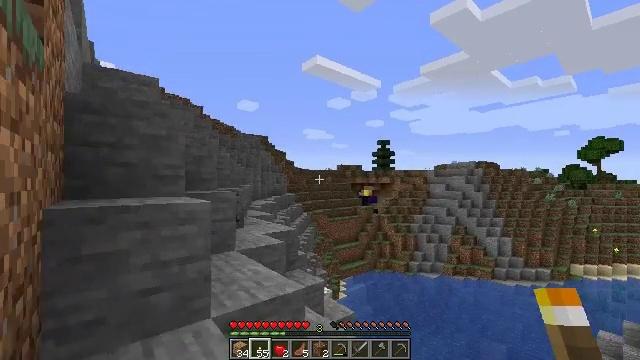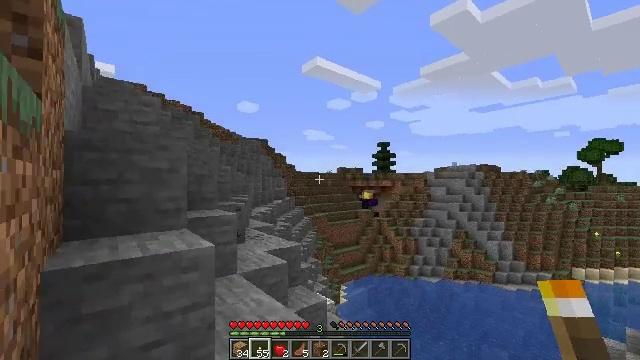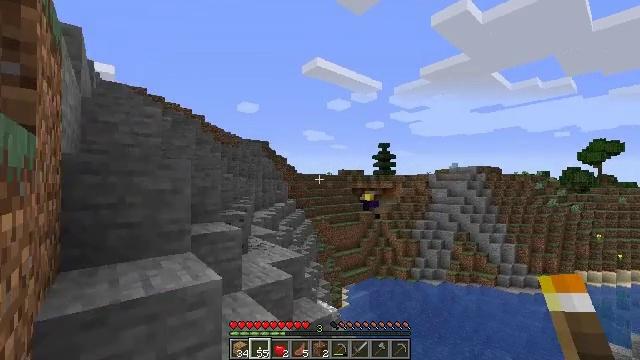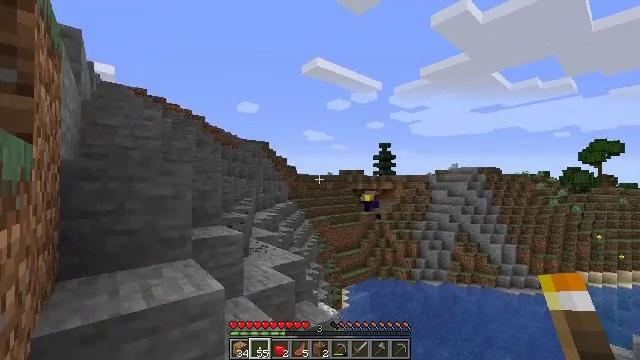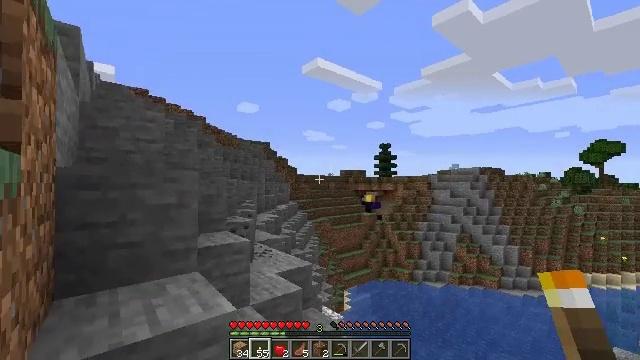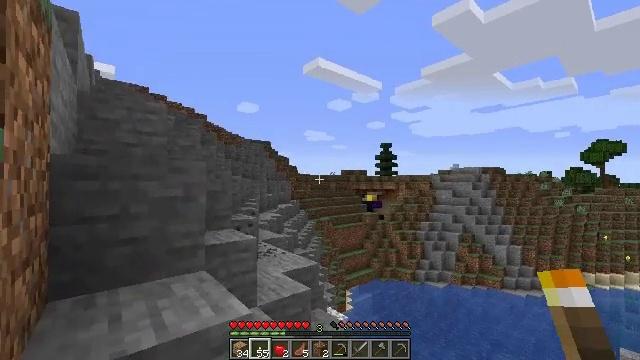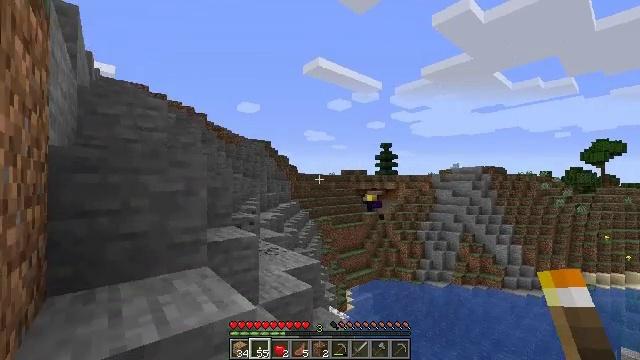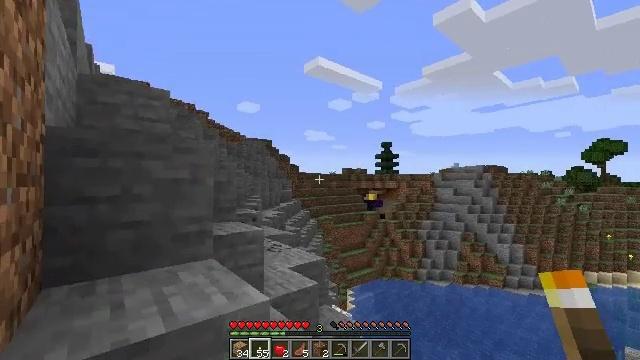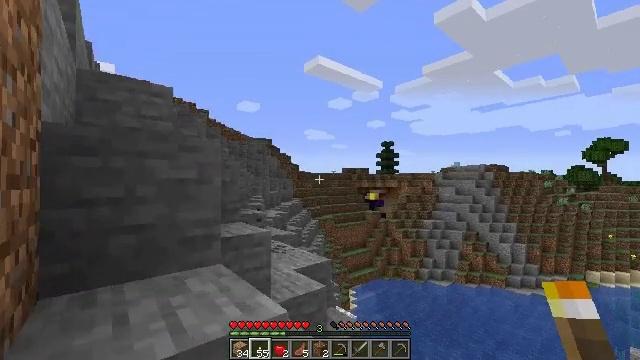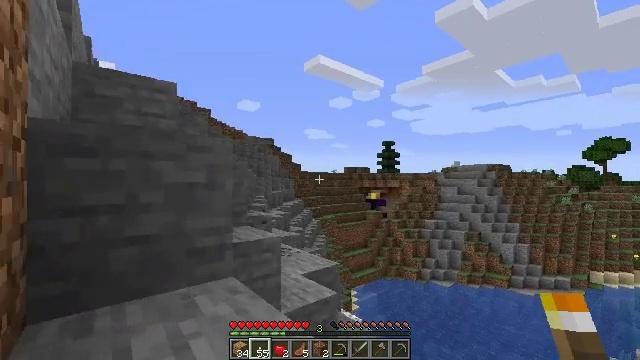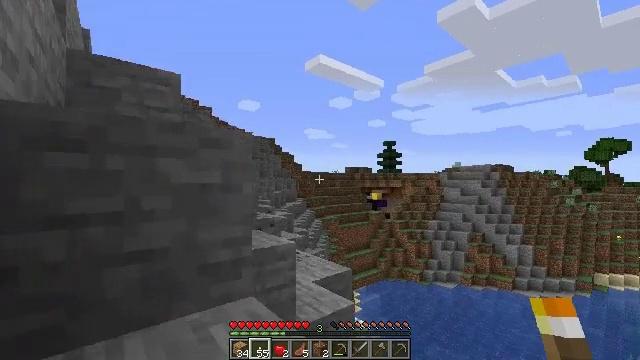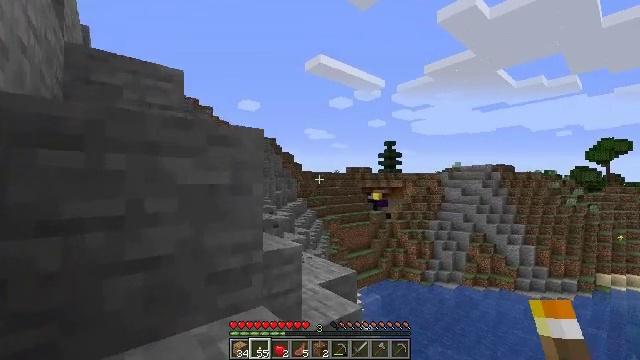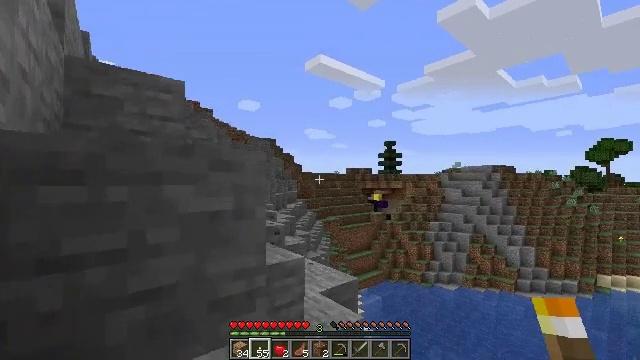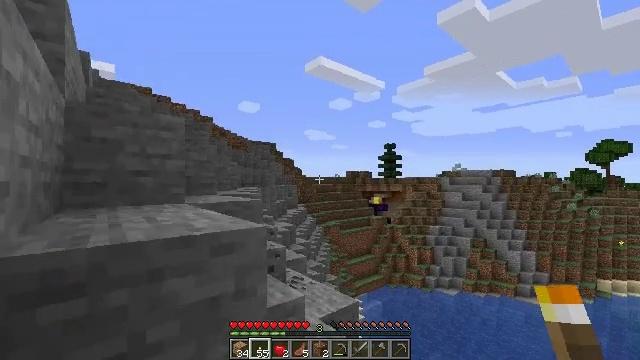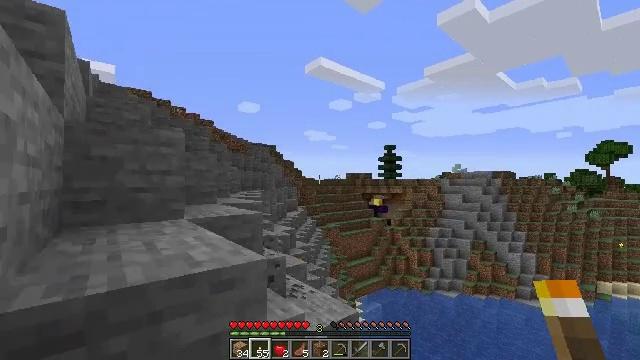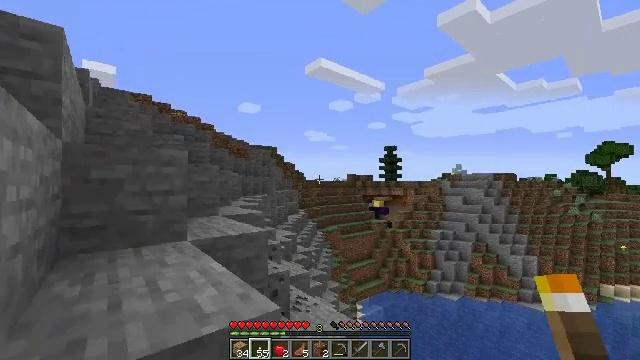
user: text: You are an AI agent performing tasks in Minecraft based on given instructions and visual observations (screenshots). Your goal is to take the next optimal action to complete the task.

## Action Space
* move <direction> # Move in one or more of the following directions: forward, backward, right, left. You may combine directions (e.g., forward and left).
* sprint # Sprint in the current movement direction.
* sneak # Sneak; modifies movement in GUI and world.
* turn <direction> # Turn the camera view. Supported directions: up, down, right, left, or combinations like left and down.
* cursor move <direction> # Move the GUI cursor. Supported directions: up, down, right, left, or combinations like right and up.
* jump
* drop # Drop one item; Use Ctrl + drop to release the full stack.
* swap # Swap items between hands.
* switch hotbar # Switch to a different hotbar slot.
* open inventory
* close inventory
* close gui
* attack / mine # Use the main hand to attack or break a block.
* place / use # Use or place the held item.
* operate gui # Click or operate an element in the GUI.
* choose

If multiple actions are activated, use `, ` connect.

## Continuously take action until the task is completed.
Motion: motion action
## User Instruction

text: Break the netherrack block.
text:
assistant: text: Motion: move forward and move left, jump
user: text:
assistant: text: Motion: move forward and move left, jump
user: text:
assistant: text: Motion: move forward and move left
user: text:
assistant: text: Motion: move forward and move left
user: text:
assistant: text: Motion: move forward and move left
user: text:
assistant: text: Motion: move forward and move left
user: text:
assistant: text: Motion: move forward and move left
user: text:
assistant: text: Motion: move forward and move left
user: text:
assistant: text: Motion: move forward and move left
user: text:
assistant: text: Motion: move forward and move left
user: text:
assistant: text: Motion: move forward and move left
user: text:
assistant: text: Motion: move forward and move left, jump
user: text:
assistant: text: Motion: move forward and move left, jump
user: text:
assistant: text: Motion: move forward and move left, jump
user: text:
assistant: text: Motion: move forward and move left, jump
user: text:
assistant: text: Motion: move forward and move left, jump
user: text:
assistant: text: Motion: move forward and move left
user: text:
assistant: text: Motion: move forward and move left
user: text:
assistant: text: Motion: move forward and move left
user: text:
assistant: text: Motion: move forward and move left
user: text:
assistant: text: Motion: move forward
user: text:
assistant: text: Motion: move forward
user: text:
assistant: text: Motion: move forward
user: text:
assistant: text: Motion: move forward
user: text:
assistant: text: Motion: move forward, jump
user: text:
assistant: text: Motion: move forward and move left, jump
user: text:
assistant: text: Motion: move forward and move left, jump
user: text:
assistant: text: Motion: move forward and move left, jump
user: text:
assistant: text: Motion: move forward and move left
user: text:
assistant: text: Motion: move forward and move left